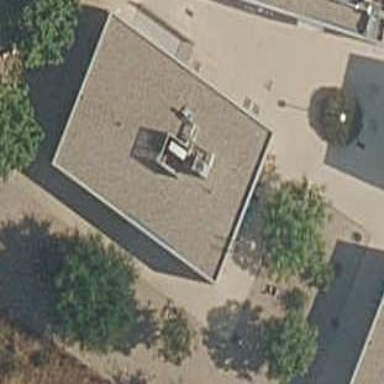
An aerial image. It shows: Hostel building.